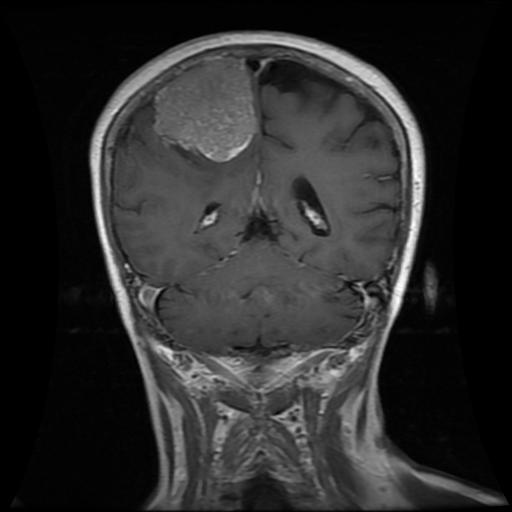
Label: meningioma